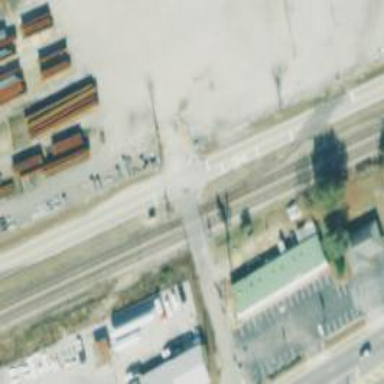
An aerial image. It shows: Level crossing on the railway with lights.